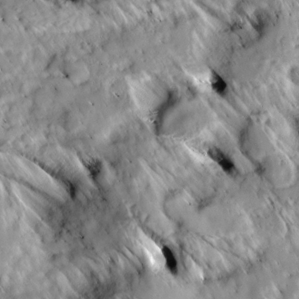
Label: non_frost